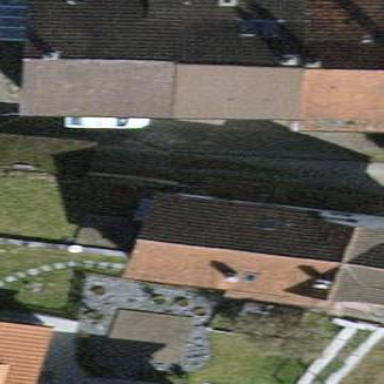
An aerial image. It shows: Building with tiled roof.